Field crop: maize
Growth stage: 2
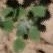
Species: chenopodium